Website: slack
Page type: billing-address
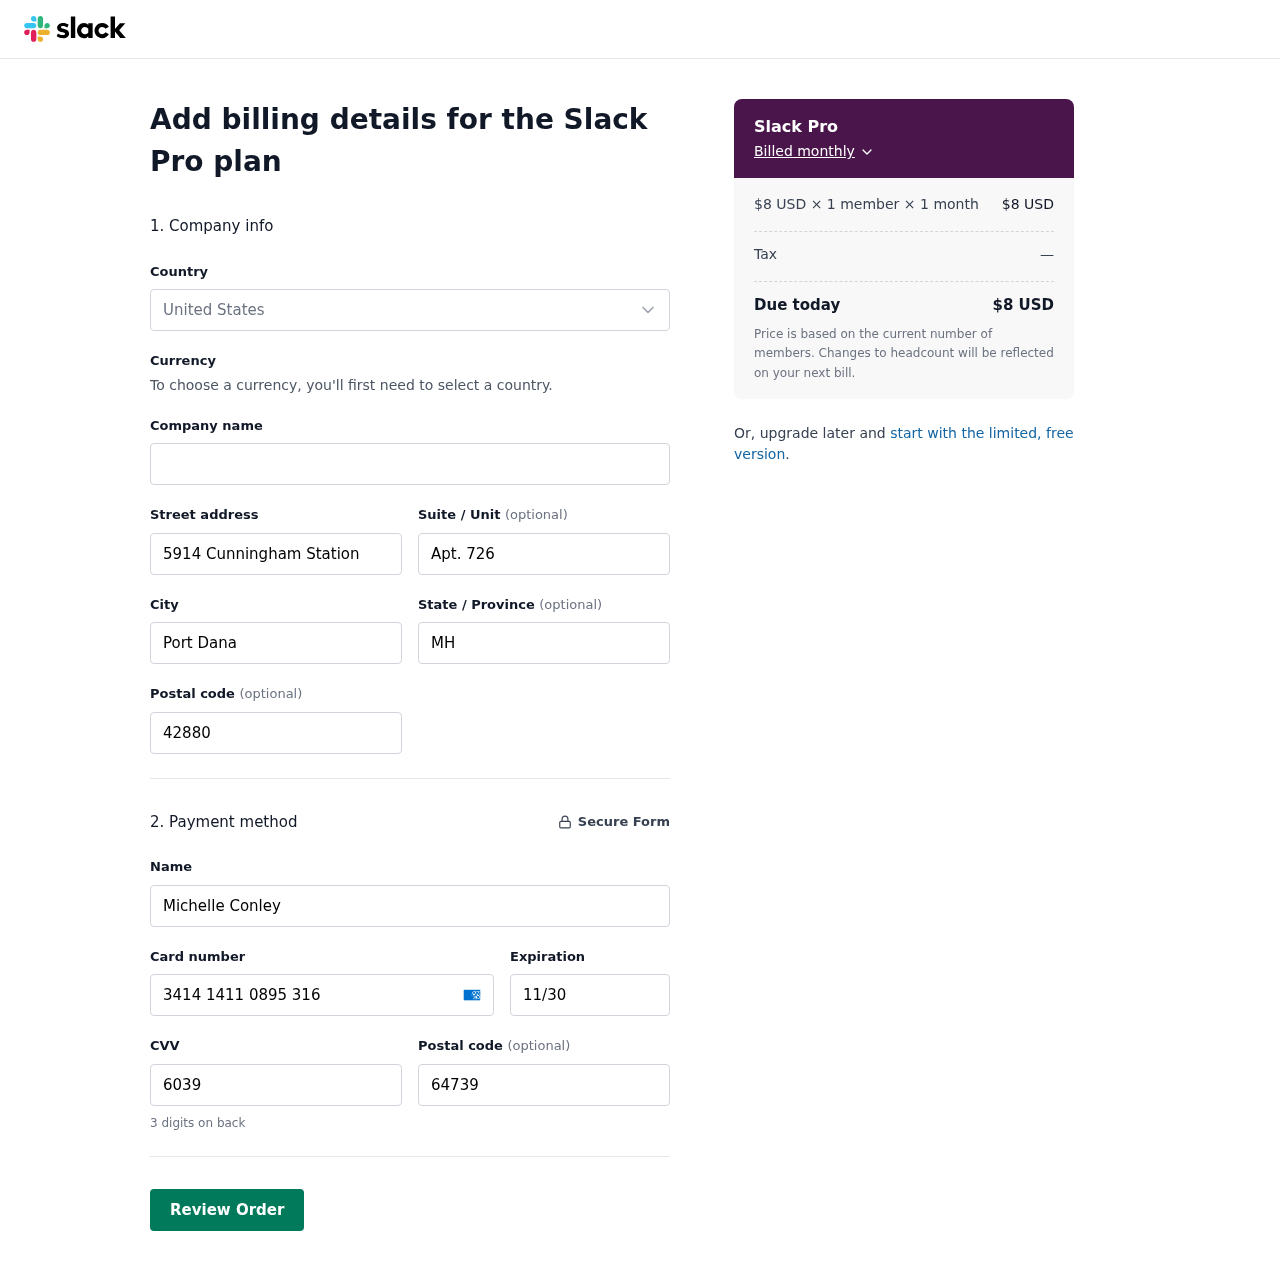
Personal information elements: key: PII_CARD_CVV
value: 6039
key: PII_CARD_EXPIRY
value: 11/30
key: PII_CARD_NUMBER
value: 3414 1411 0895 316
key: PII_CITY
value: Port Dana
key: PII_COUNTRY
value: United States
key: PII_FULLNAME
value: Michelle Conley
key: PII_POSTCODE
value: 42880
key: PII_POSTCODE2
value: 64739
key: PII_STATE
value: MH
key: PII_STREET
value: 5914 Cunningham Station
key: PII_STREET2
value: Apt. 726
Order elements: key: ORDER_PLAN_PRICE
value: $8 USD
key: ORDER_NUM_MEMBERS
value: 1 member
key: ORDER_NUM_MONTHS
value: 1 month
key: ORDER_SUBTOTAL
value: $8 USD
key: ORDER_TAX
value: —
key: ORDER_TOTAL
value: $8 USD